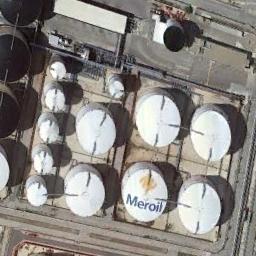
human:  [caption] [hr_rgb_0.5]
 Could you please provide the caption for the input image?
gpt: There is a black house beside the storage tanks .

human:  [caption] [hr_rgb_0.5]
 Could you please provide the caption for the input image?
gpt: There are many differently sized storage tanks in the factory .

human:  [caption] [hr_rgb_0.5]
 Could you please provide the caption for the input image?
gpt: There is a building next to the storage tanks .

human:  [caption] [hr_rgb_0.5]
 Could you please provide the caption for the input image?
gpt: There are big and small white storage tanks on the bare land .

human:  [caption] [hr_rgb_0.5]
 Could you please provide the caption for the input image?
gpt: There are some white storage tanks of different sizes .